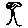
Label: tree